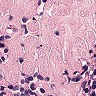
Metastatic tissue present: no